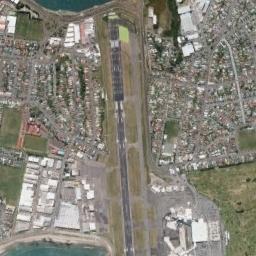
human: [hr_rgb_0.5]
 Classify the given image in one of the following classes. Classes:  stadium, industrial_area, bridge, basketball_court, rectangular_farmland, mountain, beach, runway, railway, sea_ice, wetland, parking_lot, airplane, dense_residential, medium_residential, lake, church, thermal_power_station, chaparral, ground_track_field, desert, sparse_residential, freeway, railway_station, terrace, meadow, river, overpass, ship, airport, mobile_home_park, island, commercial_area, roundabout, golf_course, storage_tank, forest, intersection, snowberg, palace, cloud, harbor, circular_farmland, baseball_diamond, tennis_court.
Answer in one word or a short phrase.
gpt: airport